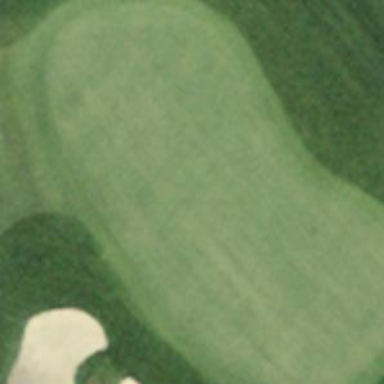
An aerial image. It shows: Golf green.